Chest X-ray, AP view. Patient: 60 years old, sex M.
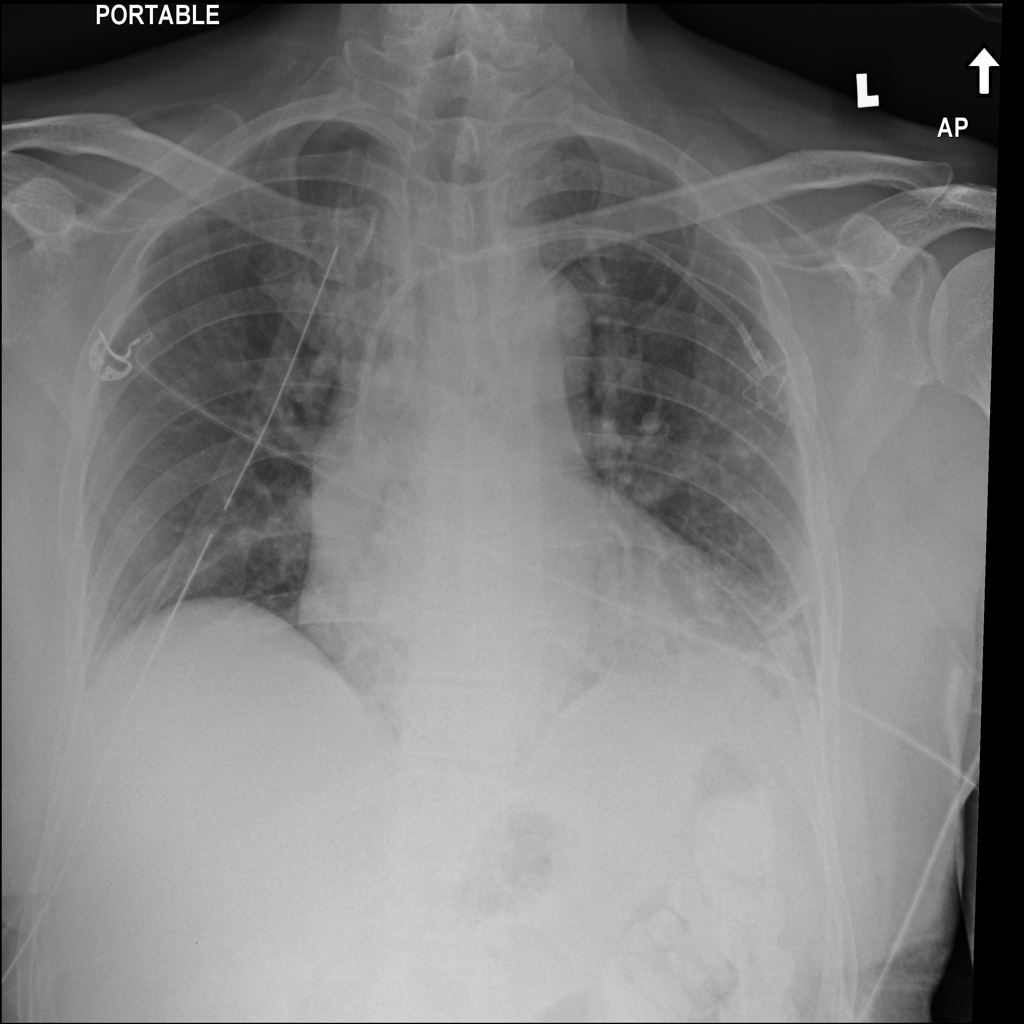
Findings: Atelectasis, Nodule, Pneumothorax